Aerial crown-view tile of a tropical tree (Barro Colorado Island, Panama), acquired 20250512:
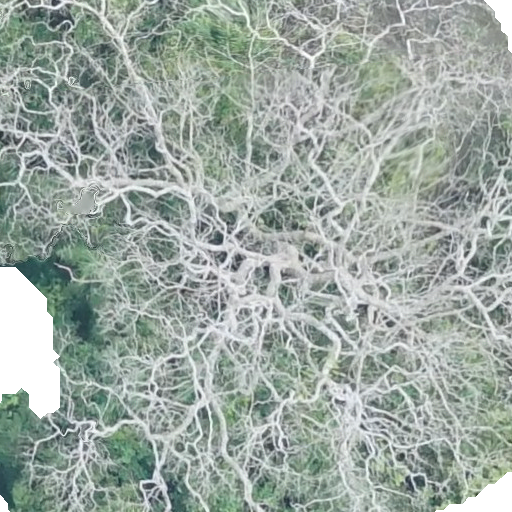
Species: Dipteryx oleifera
GBIF accepted scientific name: Dipteryx oleifera
Crown area: 604.409 m²